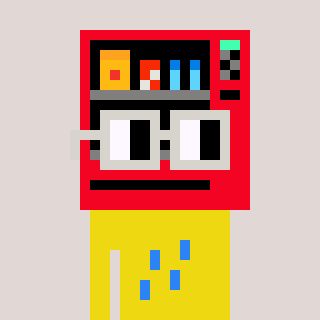
a pixel art character with square light gray glasses, a vending machine-shaped head and a yellow-colored body on a warm background